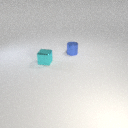
small blue metal cylinder to the right of small cyan metal cube